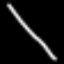
Label: diamond